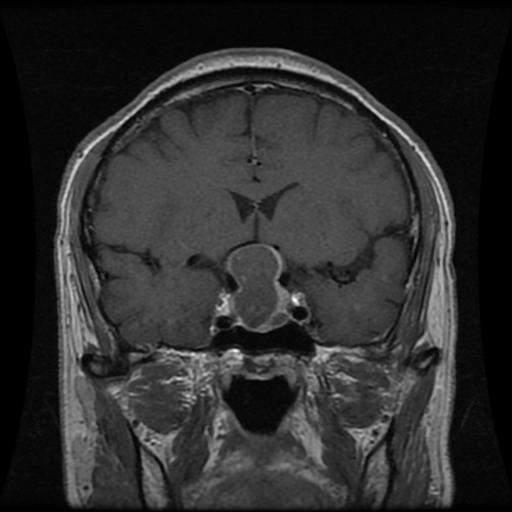
Label: pituitary